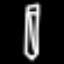
Label: pencil